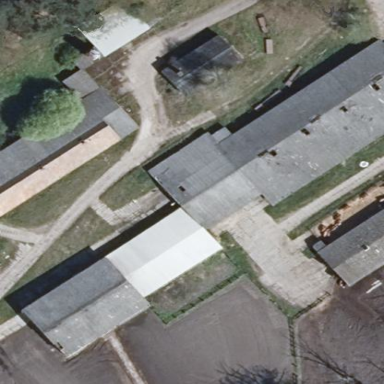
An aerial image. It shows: Flat roofed grey farm auxiliary building with multiple parts.